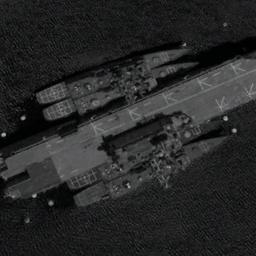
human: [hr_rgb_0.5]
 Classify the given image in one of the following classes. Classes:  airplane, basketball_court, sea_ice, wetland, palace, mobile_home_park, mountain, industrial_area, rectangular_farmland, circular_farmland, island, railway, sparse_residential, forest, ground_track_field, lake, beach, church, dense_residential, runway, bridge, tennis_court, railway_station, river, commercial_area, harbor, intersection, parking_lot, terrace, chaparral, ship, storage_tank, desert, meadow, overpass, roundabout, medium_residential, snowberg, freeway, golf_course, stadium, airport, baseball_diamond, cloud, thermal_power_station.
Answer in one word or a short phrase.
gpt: ship